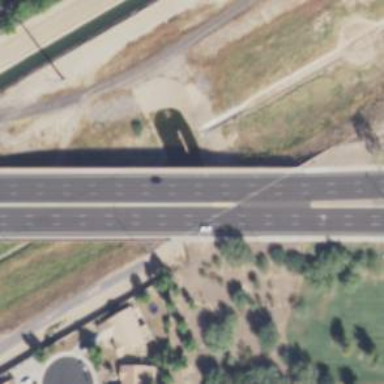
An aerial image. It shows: Secondary road on asphalt bridge.